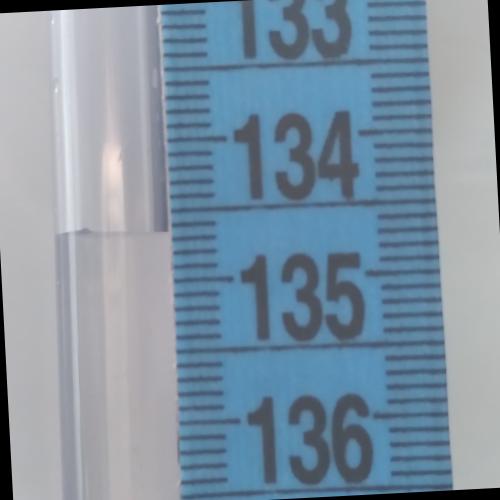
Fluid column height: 134.7 cm